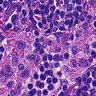
Metastatic tissue present: no